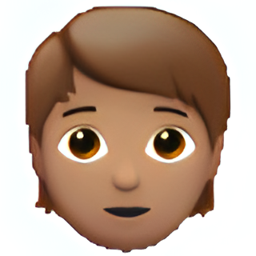
Name: adult
Emoji: 🧑🏽
Group: People & Body
Sub-group: person